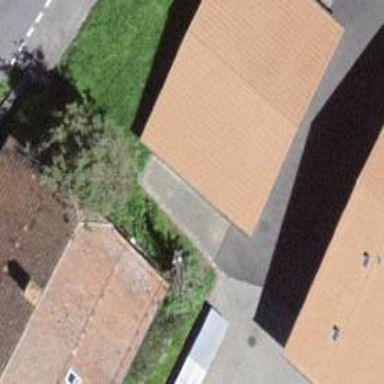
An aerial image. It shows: Shed.